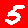
Digit: 5